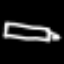
Label: pencil